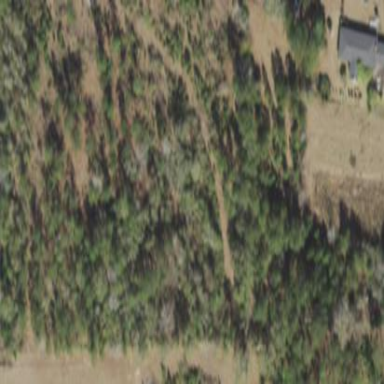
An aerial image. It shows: Mixed leaf woodland.